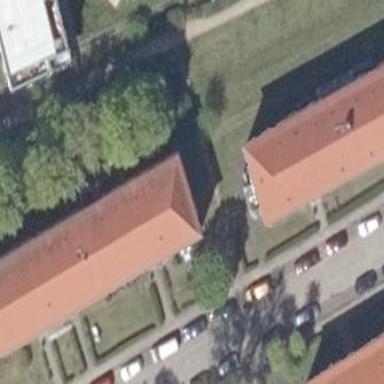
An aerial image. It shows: Building with red roof.